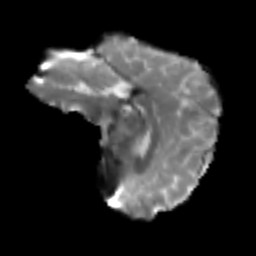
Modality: T2w
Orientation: sagittal
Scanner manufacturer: siemens
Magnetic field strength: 3 T
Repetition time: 3.6 s
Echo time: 0.092 s